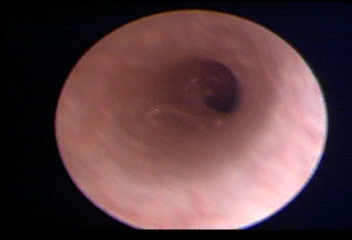
Modality: WLC
Class: Normal mucosa
Bladder cancer association: No